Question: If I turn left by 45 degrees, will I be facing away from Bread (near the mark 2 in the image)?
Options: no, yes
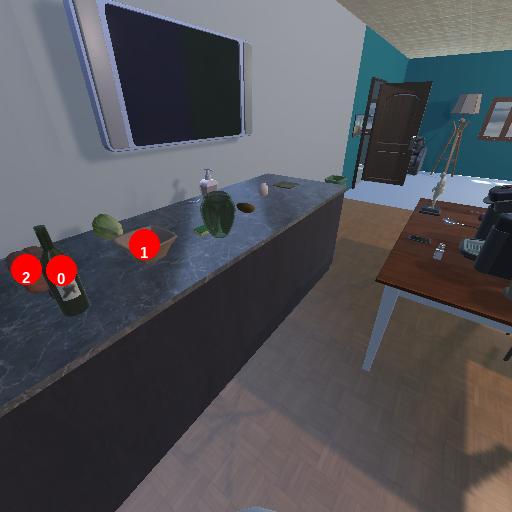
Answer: no